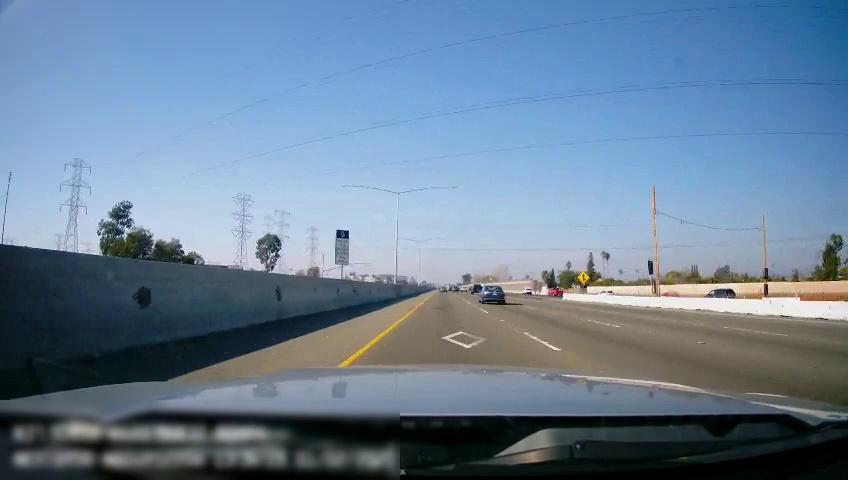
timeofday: Day
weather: Sunny
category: Drivable Space
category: Vehicles | Car
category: Vehicles | Truck
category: Vehicles | Truck
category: Vehicles | SUV
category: Vehicles | SUV
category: Lanes | Current Lane
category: Lanes | Current Lane
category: Lanes | Alternate Lane
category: Lanes | Alternate Lane
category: Traffic | Signs
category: Traffic | Signs
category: Traffic | Lights
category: Traffic | Lights